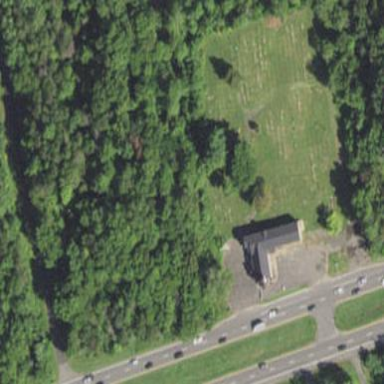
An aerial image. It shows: Graveyard.